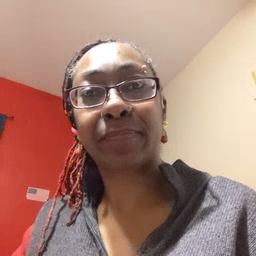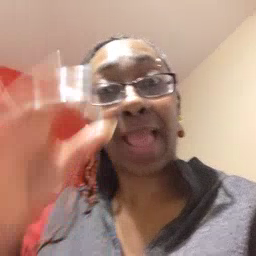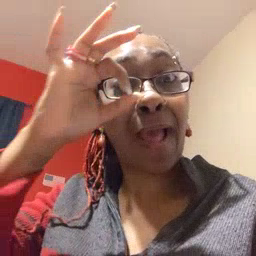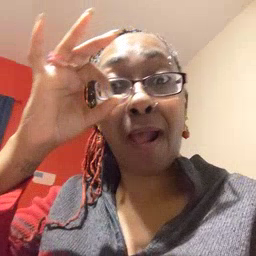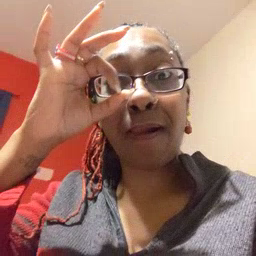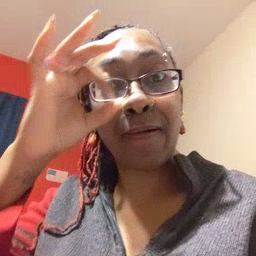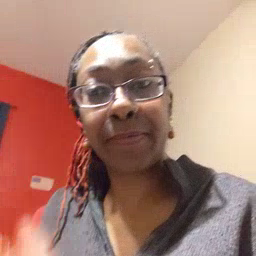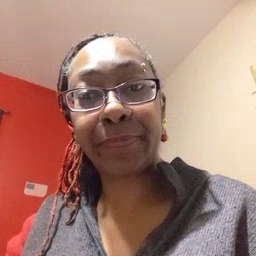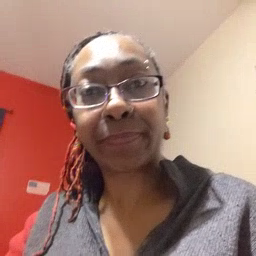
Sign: owl